Question: I modified the <URL> on the clustering output.
I added this line:
'''
sil = silhouette_score(X, y_pred, metric='euclidean') if len(np.unique(y_pred)) > 1 else float('NaN')
'''
and modified the 'plt.text()' line for showing the 'sil' value in the subplot:
'''
txt = 'sil={:.3f}
{:.2f}s'.format(sil,(t1 - t0))
plt.text(.99, .01, txt, transform=plt.gca().transAxes, size=15, horizontalalignment='right')
'''
This is what I get:

Look at 3rd row, for columns MeanShoft and DBSCAN. Clustering is the same, but silhouette score is significantly lower for DBSCAN. How come?
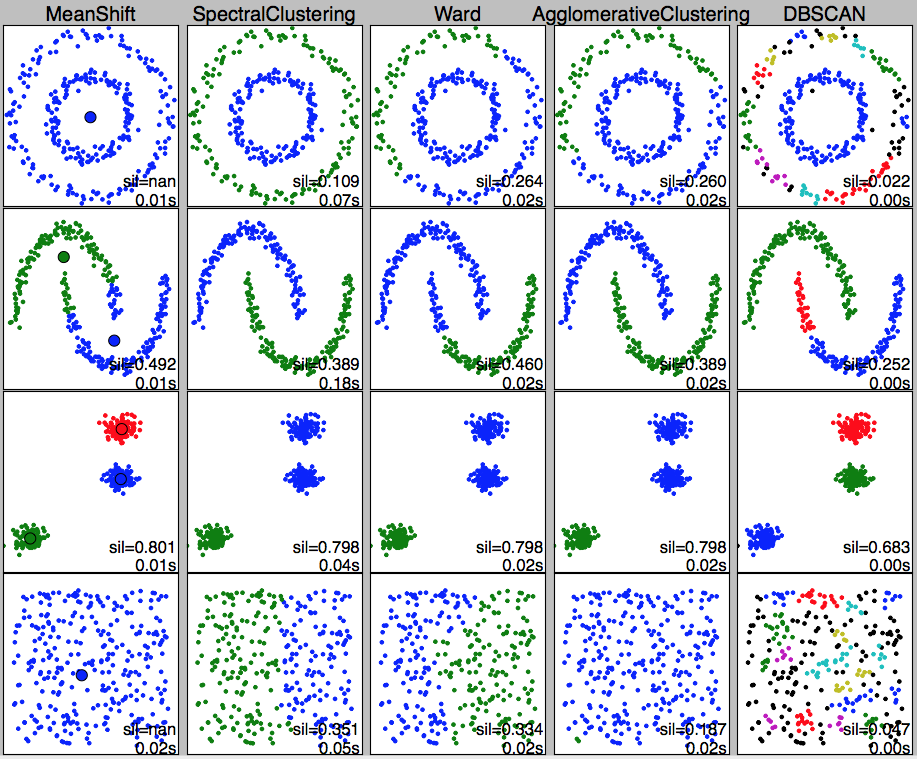
Answer: In short, the clusterings aren't the same. If you look closely at the DBSCAN plot, you'll see that there is an outlier at the bottom left of the blue cluster that is not assigned to any cluster -- it appears as a black point.
Note that the silhouette score assumes that all points are assigned to a cluster, so it may not give the answer you'd expect. In this case, the single point not assigned to any cluster is enough to make a significant difference in the silhouette scores.